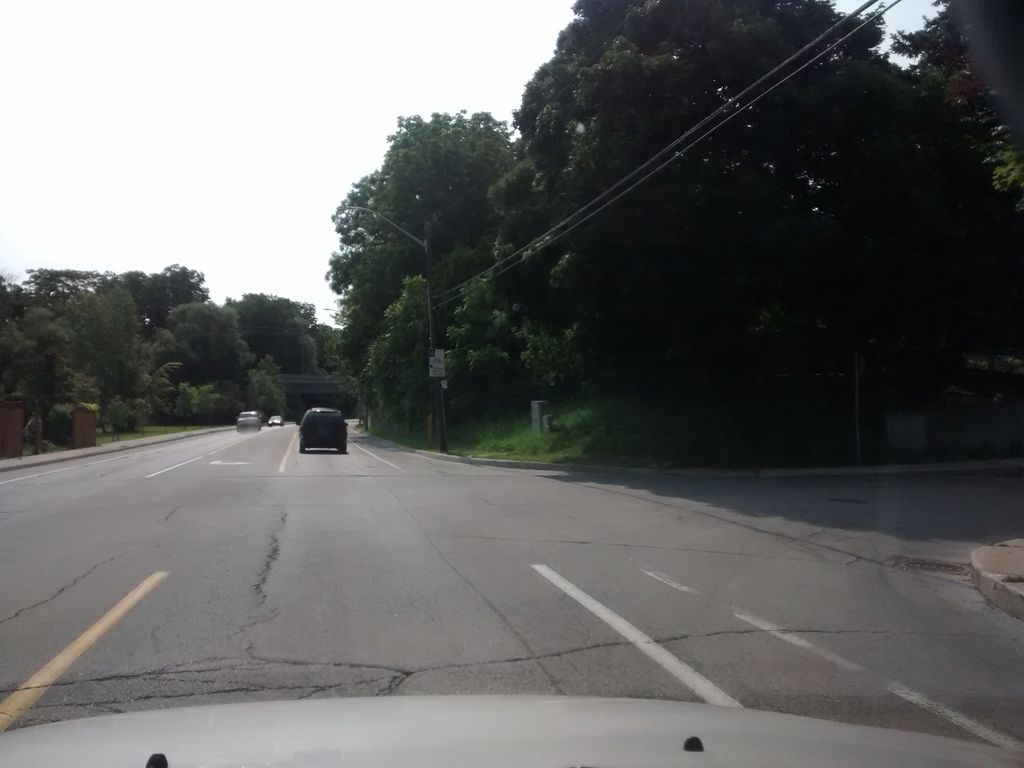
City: hamilton